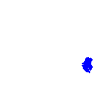
Particle: electron